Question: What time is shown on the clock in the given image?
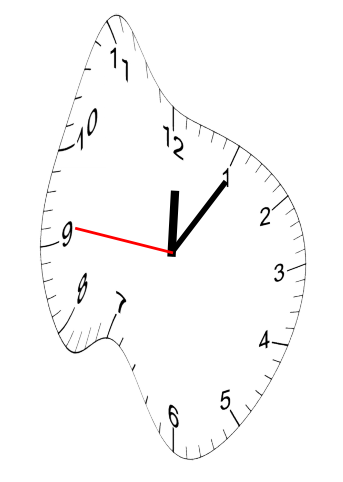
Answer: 12:05:46